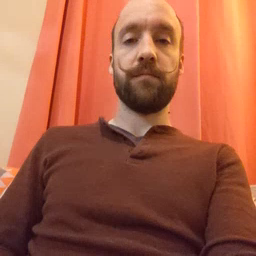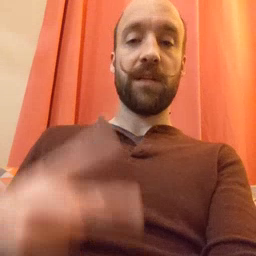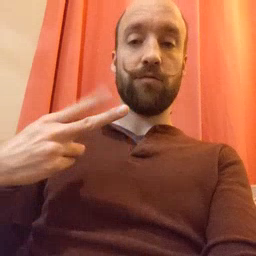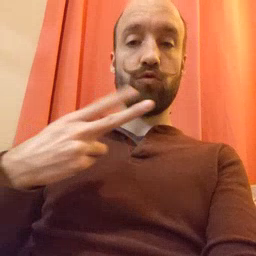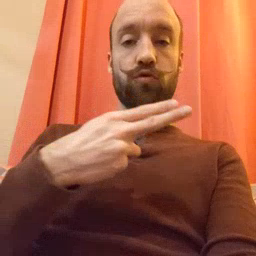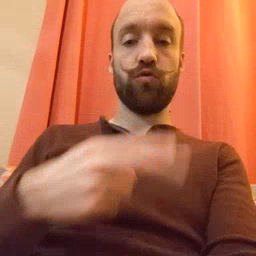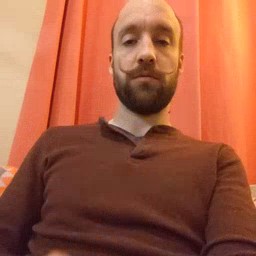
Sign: scissors